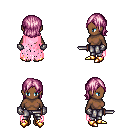
a pixel art fantasy rpg character, female body template, human, dark skin, pink tattered cape, metal pants, pink long bangs hairstyle, metal gloves, gold boots, dagger, four views (front, back, left, right), 2x2 character sprite sheet, small pixel art, hard edges, no anti-aliasing